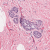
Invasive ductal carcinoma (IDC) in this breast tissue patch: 0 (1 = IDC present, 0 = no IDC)